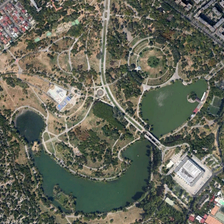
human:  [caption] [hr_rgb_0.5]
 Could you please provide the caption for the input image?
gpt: a park with green trees and a pond is near a piece of buildings .

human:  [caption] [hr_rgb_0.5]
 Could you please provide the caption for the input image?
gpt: a park with green trees and a pond is near a piece of buildings .

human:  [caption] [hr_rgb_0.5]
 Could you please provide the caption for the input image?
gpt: a park with green trees and a pond is near a piece of buildings .

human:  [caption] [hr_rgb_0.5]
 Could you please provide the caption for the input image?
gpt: a park with green trees and a pond is near a piece of buildings .

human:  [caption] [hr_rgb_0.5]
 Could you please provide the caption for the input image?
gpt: a park with green trees and a pond is near a piece of buildings .